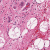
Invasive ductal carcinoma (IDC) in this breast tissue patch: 0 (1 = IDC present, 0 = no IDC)